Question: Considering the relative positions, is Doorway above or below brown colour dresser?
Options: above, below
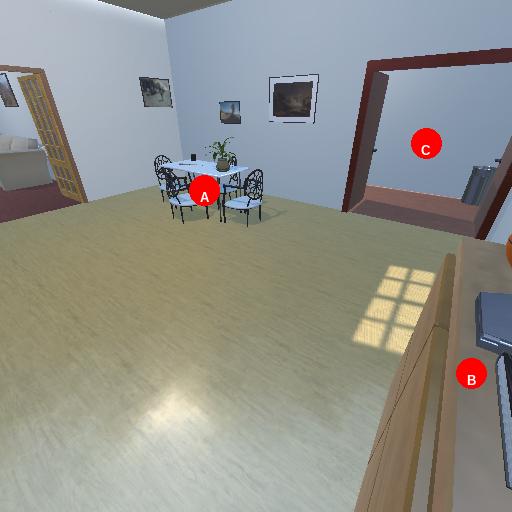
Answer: above